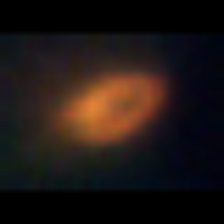
Taxon: Unknown_phyto
Group: Unknown